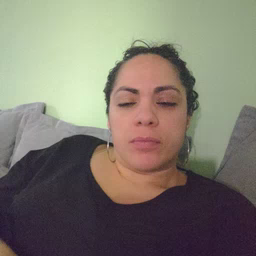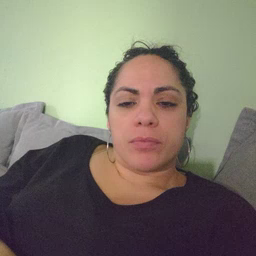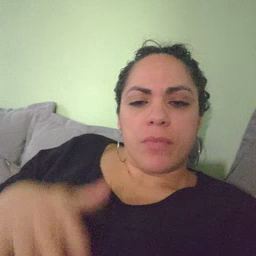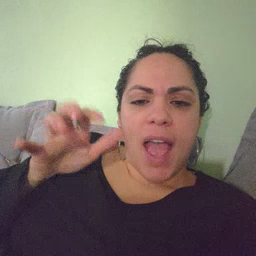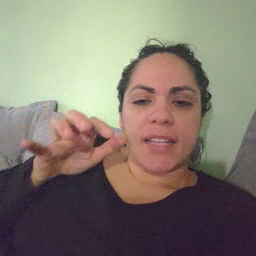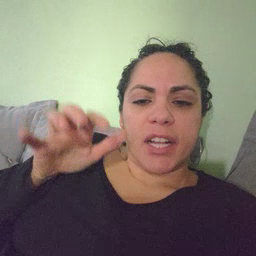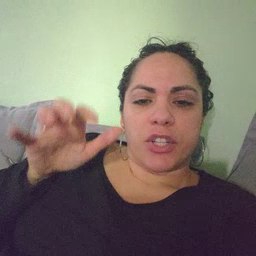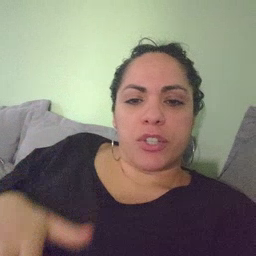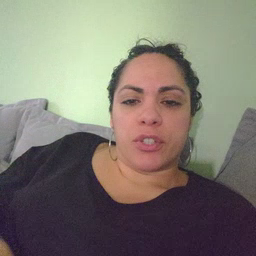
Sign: alligator